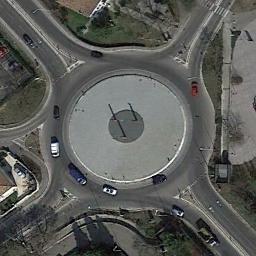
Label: roundabout